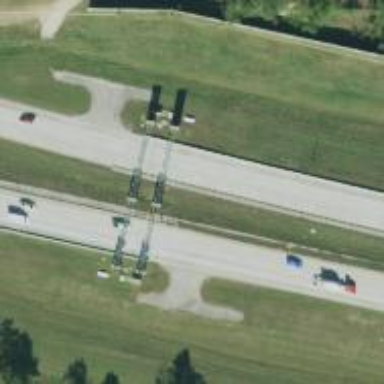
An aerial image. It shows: Toll gantry on the road.